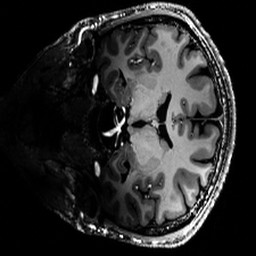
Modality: UNIT1_denoised
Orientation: coronal
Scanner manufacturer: siemens
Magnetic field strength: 6.98 T
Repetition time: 4.75 s
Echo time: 0.00277 s